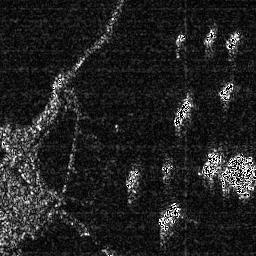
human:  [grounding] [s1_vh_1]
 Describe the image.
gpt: In the satellite image, there is  <ref>3 small ship </ref> <box>[[67, 12, 73, 18, 0], [78, 9, 85, 17, 0], [86, 11, 94, 19, 0]]</box> located at top right,  <ref>3 medium ship </ref> <box>[[66, 37, 75, 50, 0], [76, 58, 85, 68, 0], [86, 58, 99, 76, 0]]</box> located at right,  <ref>1 small ship </ref> <box>[[83, 31, 91, 38, 0]]</box> located at right,  <ref>1 small ship </ref> <box>[[48, 64, 53, 74, 0]]</box> located at center,  <ref>1 medium ship </ref> <box>[[60, 78, 71, 89, 0]]</box> located at bottom.